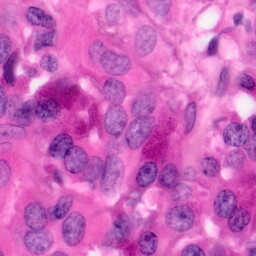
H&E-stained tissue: Pancreatic